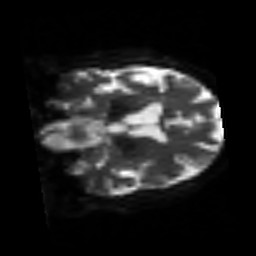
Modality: sbref
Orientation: coronal
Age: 64
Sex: male
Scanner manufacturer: siemens
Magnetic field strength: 3 T
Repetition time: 3.2 s
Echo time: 0.081 s